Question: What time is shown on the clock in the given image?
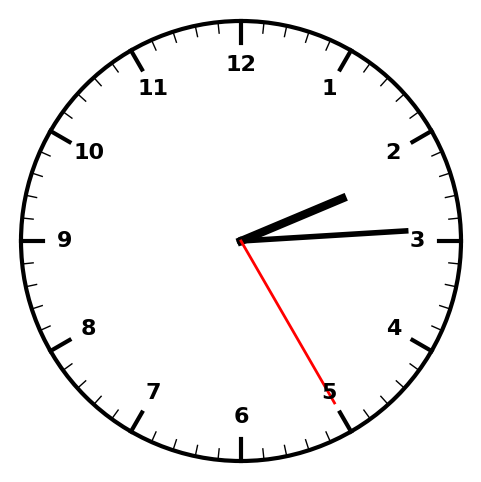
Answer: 02:14:25